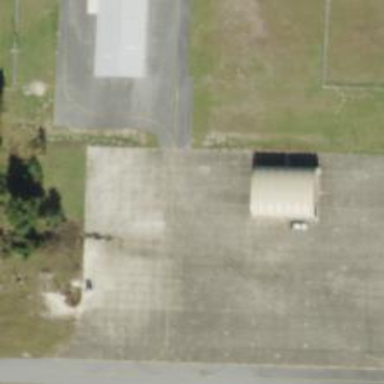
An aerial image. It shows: Asphalt taxiway in the airport.